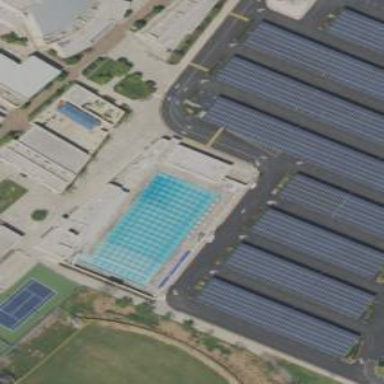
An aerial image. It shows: Outdoor swimming pool located on leisure land.